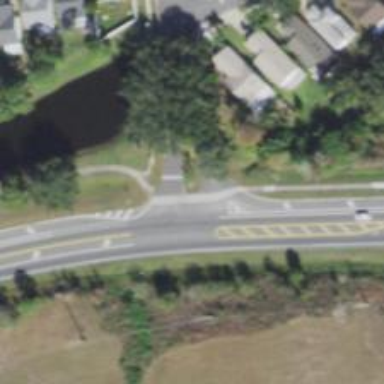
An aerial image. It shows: Crossing road.